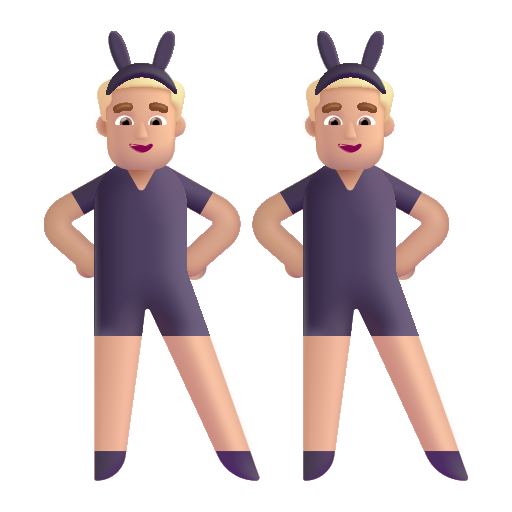
man with bunny ears color  light